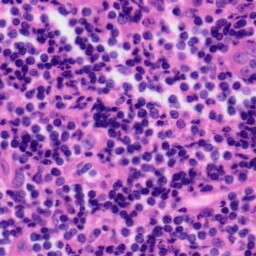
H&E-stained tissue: Tonsil